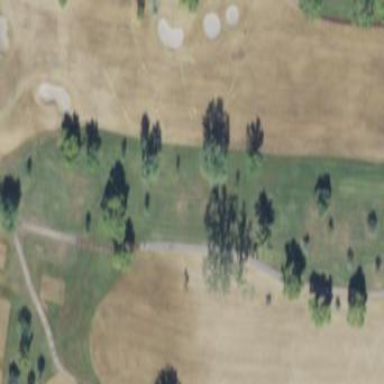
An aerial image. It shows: Area of rough grass used for golf.